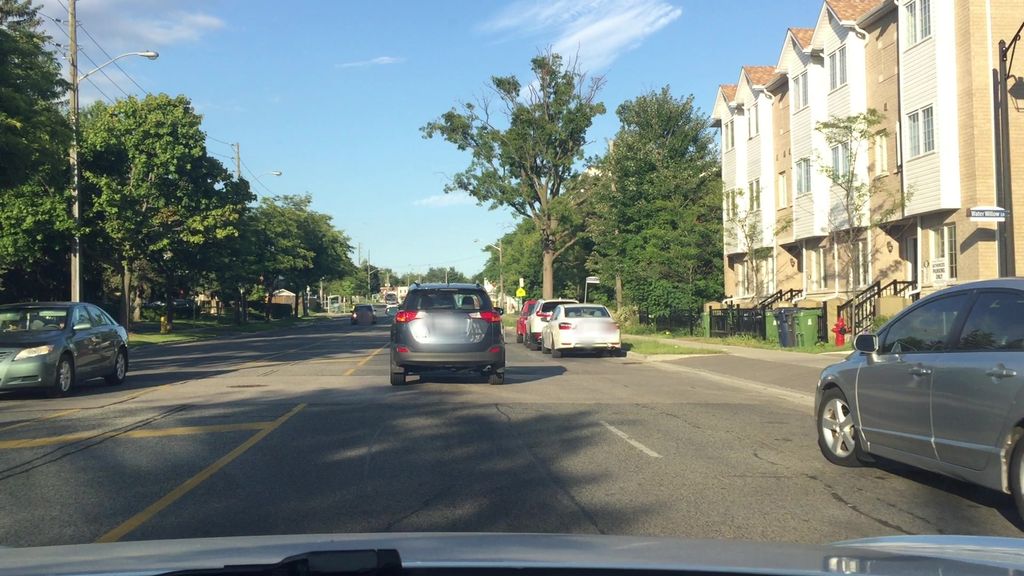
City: toronto